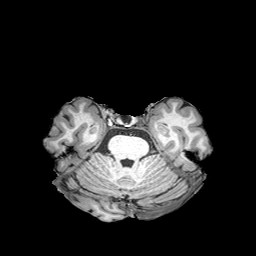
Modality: T1w
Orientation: coronal
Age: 55
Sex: female
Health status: healthy